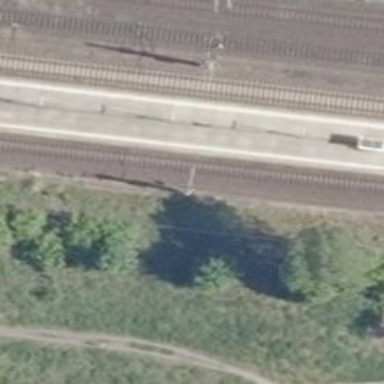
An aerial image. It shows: Milestone along the railway track with catenary mast.